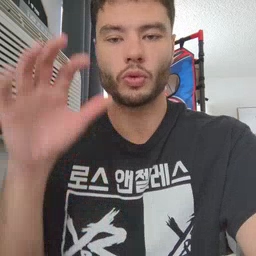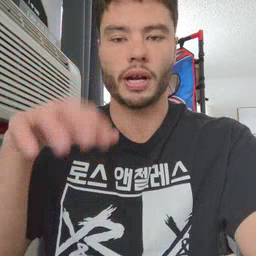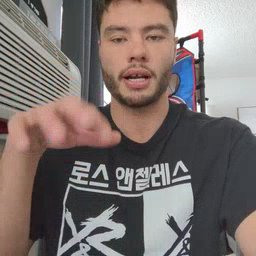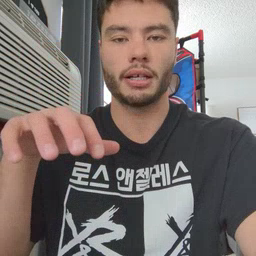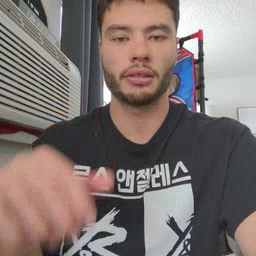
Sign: rain